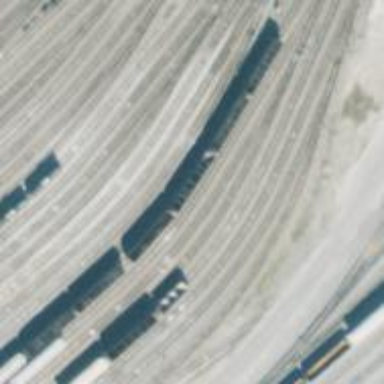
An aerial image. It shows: Railway yard.